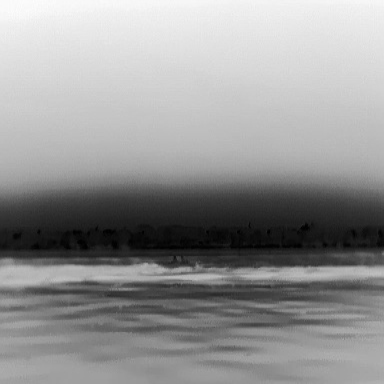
There is a canoe in the infrared image.